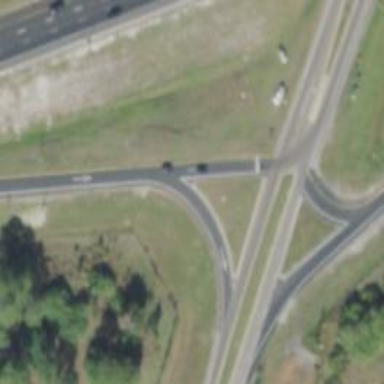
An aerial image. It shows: Diamond junction on motorway link.